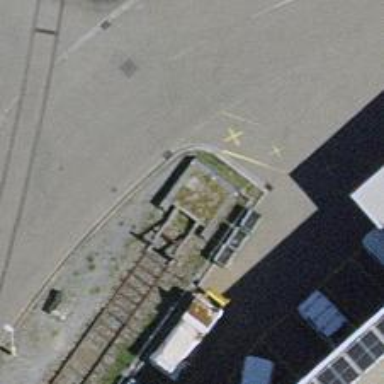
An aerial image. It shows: Railway buffer stop.